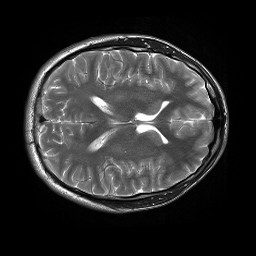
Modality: T2w
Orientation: axial
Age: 22
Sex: male
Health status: healthy
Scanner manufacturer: siemens
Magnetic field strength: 3 T
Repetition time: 4.01 s
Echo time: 0.116 s